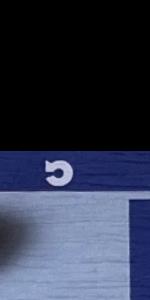
Label: Empty